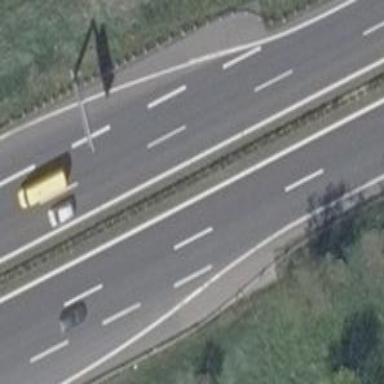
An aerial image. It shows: Asphalt motorway.